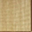
Piece: xx